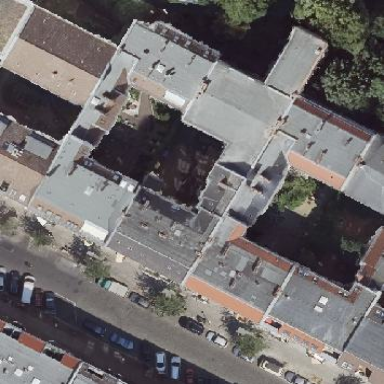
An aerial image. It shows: Commercial building.